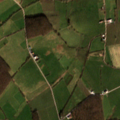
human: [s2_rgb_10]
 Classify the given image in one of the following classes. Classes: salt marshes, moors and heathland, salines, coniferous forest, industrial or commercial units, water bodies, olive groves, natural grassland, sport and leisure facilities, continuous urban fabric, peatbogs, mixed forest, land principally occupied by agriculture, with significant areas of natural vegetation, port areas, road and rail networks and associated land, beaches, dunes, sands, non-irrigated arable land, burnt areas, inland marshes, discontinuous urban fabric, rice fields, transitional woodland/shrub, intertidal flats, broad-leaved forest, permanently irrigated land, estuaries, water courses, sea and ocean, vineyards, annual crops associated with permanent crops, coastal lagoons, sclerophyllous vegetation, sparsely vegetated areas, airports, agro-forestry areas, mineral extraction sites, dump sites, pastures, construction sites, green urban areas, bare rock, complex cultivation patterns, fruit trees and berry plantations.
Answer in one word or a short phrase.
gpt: complex cultivation patterns, land principally occupied by agriculture, with significant areas of natural vegetation